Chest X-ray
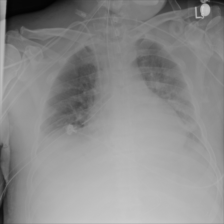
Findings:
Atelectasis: negative
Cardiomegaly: negative
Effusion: negative
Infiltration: positive
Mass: negative
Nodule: negative
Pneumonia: negative
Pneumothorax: negative
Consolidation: negative
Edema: negative
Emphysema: negative
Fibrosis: negative
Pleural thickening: negative
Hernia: negative